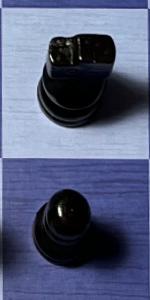
Label: Pawn_Black